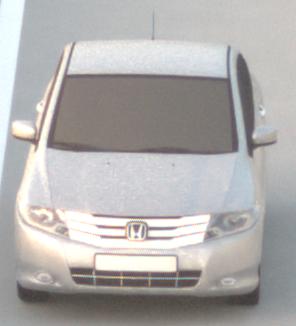
Make: Honda
Model: City
Detailed model: Gen. 6
Model produced from: 2008
Model produced until: 2013
Doors: 4
Color: white
Road condition: dry road
Daytime: sunrise or sunset
Contrast: low contrast